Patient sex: M
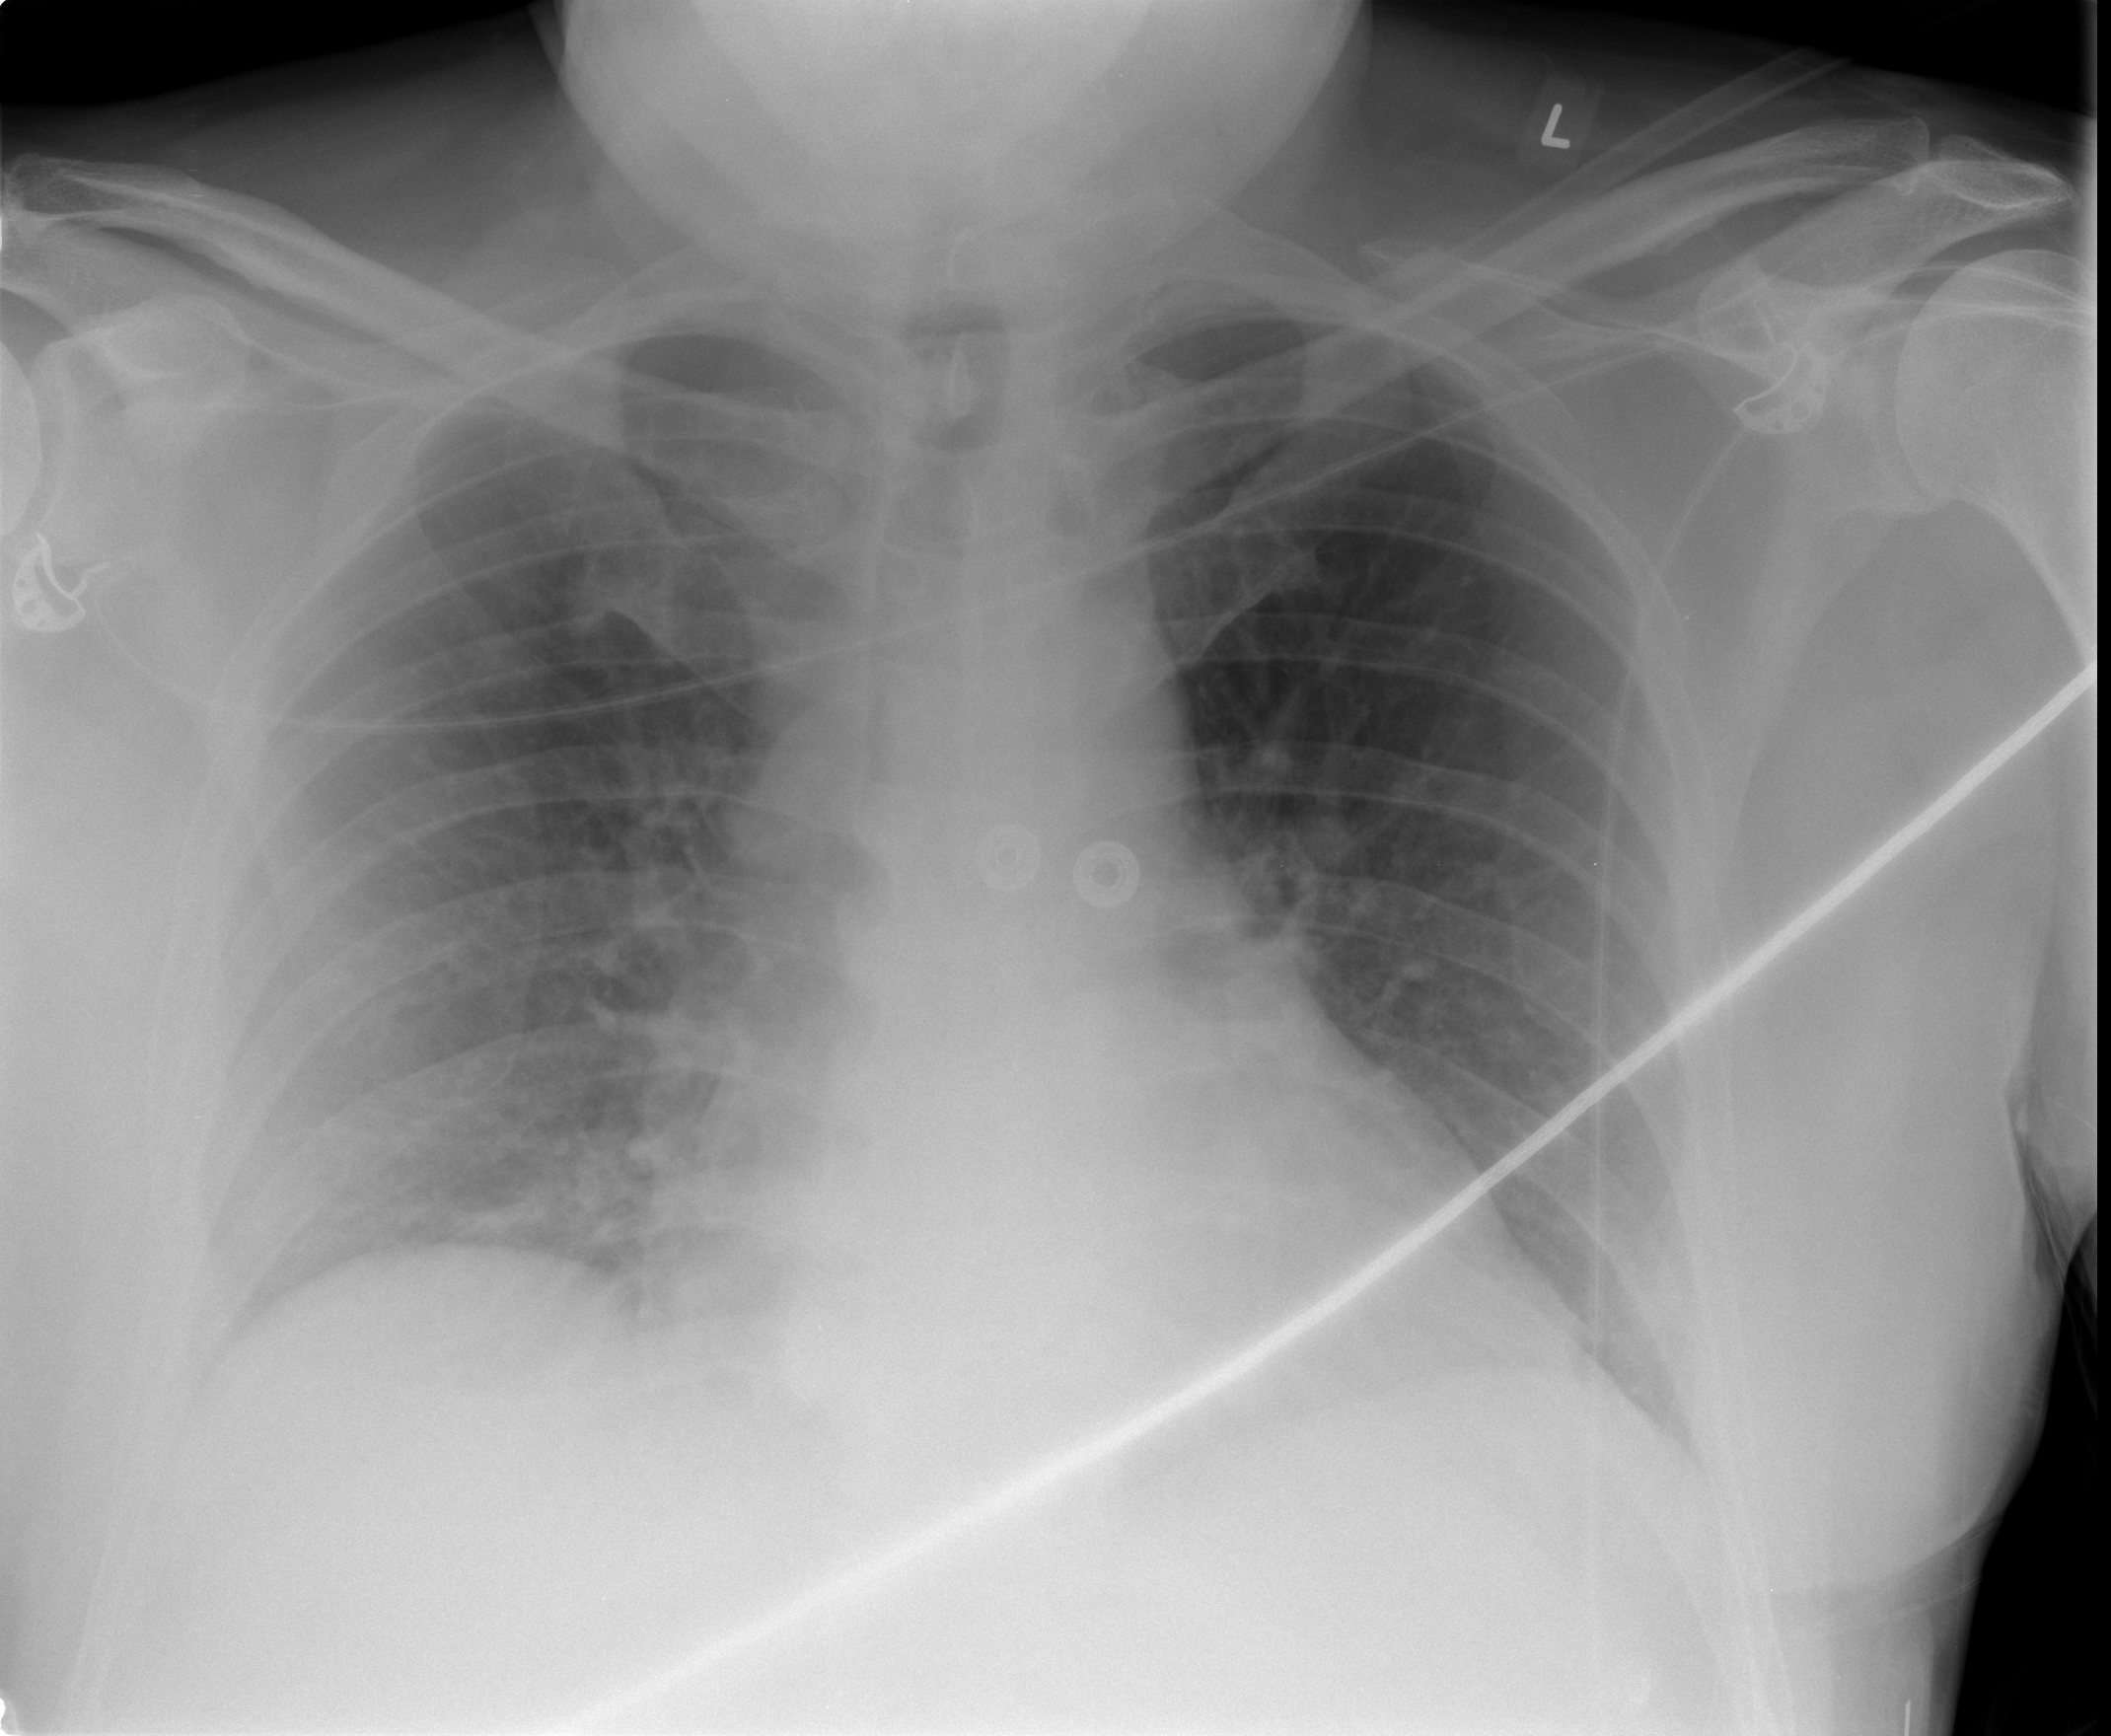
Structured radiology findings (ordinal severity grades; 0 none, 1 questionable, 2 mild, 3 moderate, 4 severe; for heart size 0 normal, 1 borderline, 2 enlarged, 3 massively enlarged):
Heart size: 1
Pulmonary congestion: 2
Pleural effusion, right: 0
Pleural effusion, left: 0
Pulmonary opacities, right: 0
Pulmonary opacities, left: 0
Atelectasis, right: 0
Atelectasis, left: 0